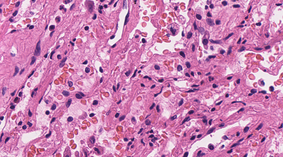
Tumor epithelial tissue: no
Tumor-associated stroma tissue: no
Normal tissue: yes